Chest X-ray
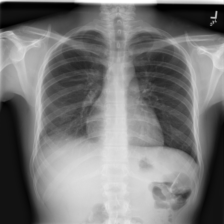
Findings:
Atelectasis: negative
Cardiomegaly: negative
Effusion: negative
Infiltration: negative
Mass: negative
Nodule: negative
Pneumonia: negative
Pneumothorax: negative
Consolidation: negative
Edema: negative
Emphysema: negative
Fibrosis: negative
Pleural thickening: negative
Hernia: negative